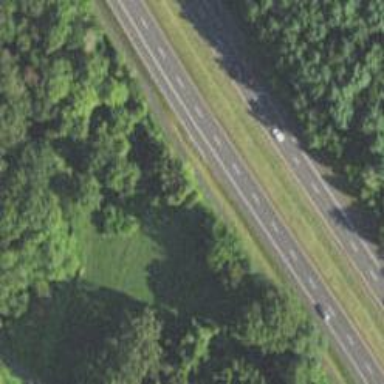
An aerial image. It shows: Expressway with asphalt surface classified as trunk highway.